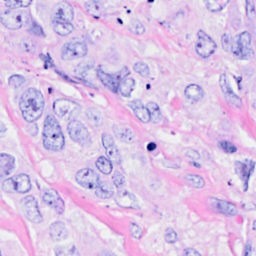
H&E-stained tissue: Breast